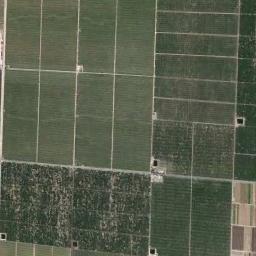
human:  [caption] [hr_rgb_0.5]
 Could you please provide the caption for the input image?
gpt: There are many neat rows of rectangular farmlands .

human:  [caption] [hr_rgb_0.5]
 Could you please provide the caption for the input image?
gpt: There are some green rectangular farmland .

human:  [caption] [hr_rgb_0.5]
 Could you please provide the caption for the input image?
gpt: Many neatly arranged green rectangular farm fields .

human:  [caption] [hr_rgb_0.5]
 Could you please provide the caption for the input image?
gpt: Some green rectangular farmlands of different sizes are arranged in neat rows .

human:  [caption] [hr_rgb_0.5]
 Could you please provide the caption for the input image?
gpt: There are many green rectangular farmlands .